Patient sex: M
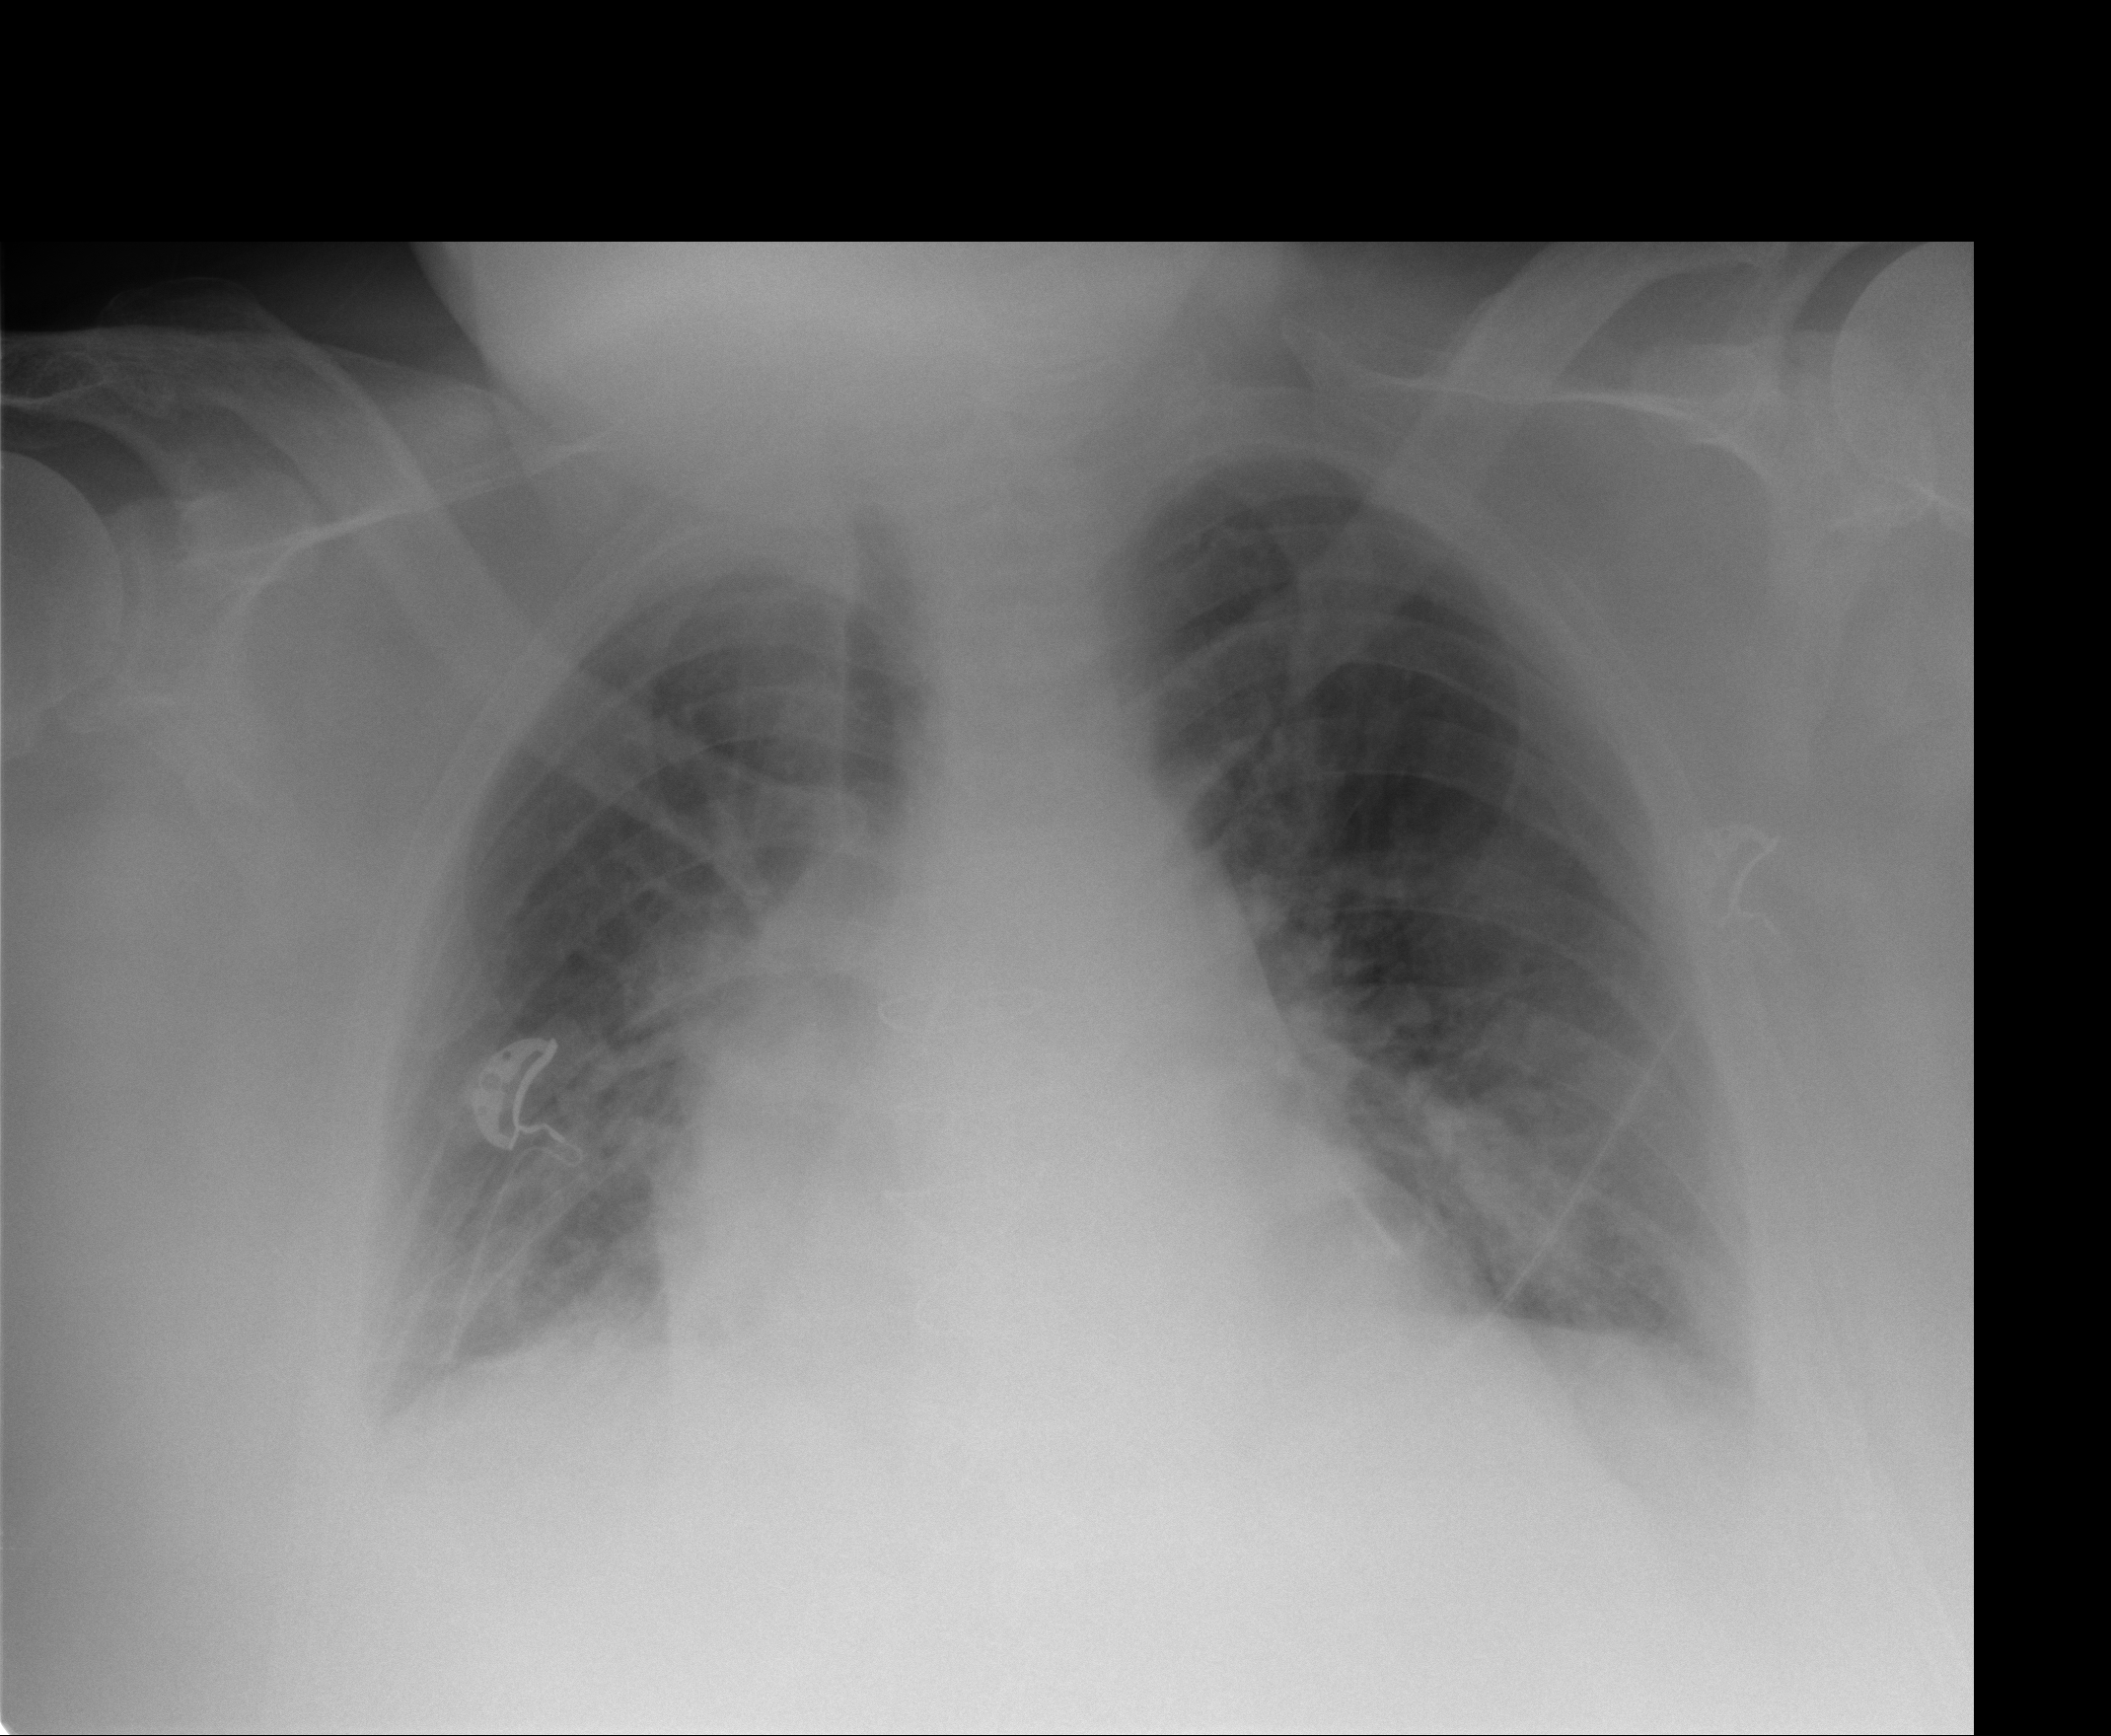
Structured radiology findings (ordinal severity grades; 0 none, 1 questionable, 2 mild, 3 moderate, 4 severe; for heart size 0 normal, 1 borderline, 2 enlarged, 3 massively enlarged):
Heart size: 2
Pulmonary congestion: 1
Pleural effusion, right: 2
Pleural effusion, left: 2
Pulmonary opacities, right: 1
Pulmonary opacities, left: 1
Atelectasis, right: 2
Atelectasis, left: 2